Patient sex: F
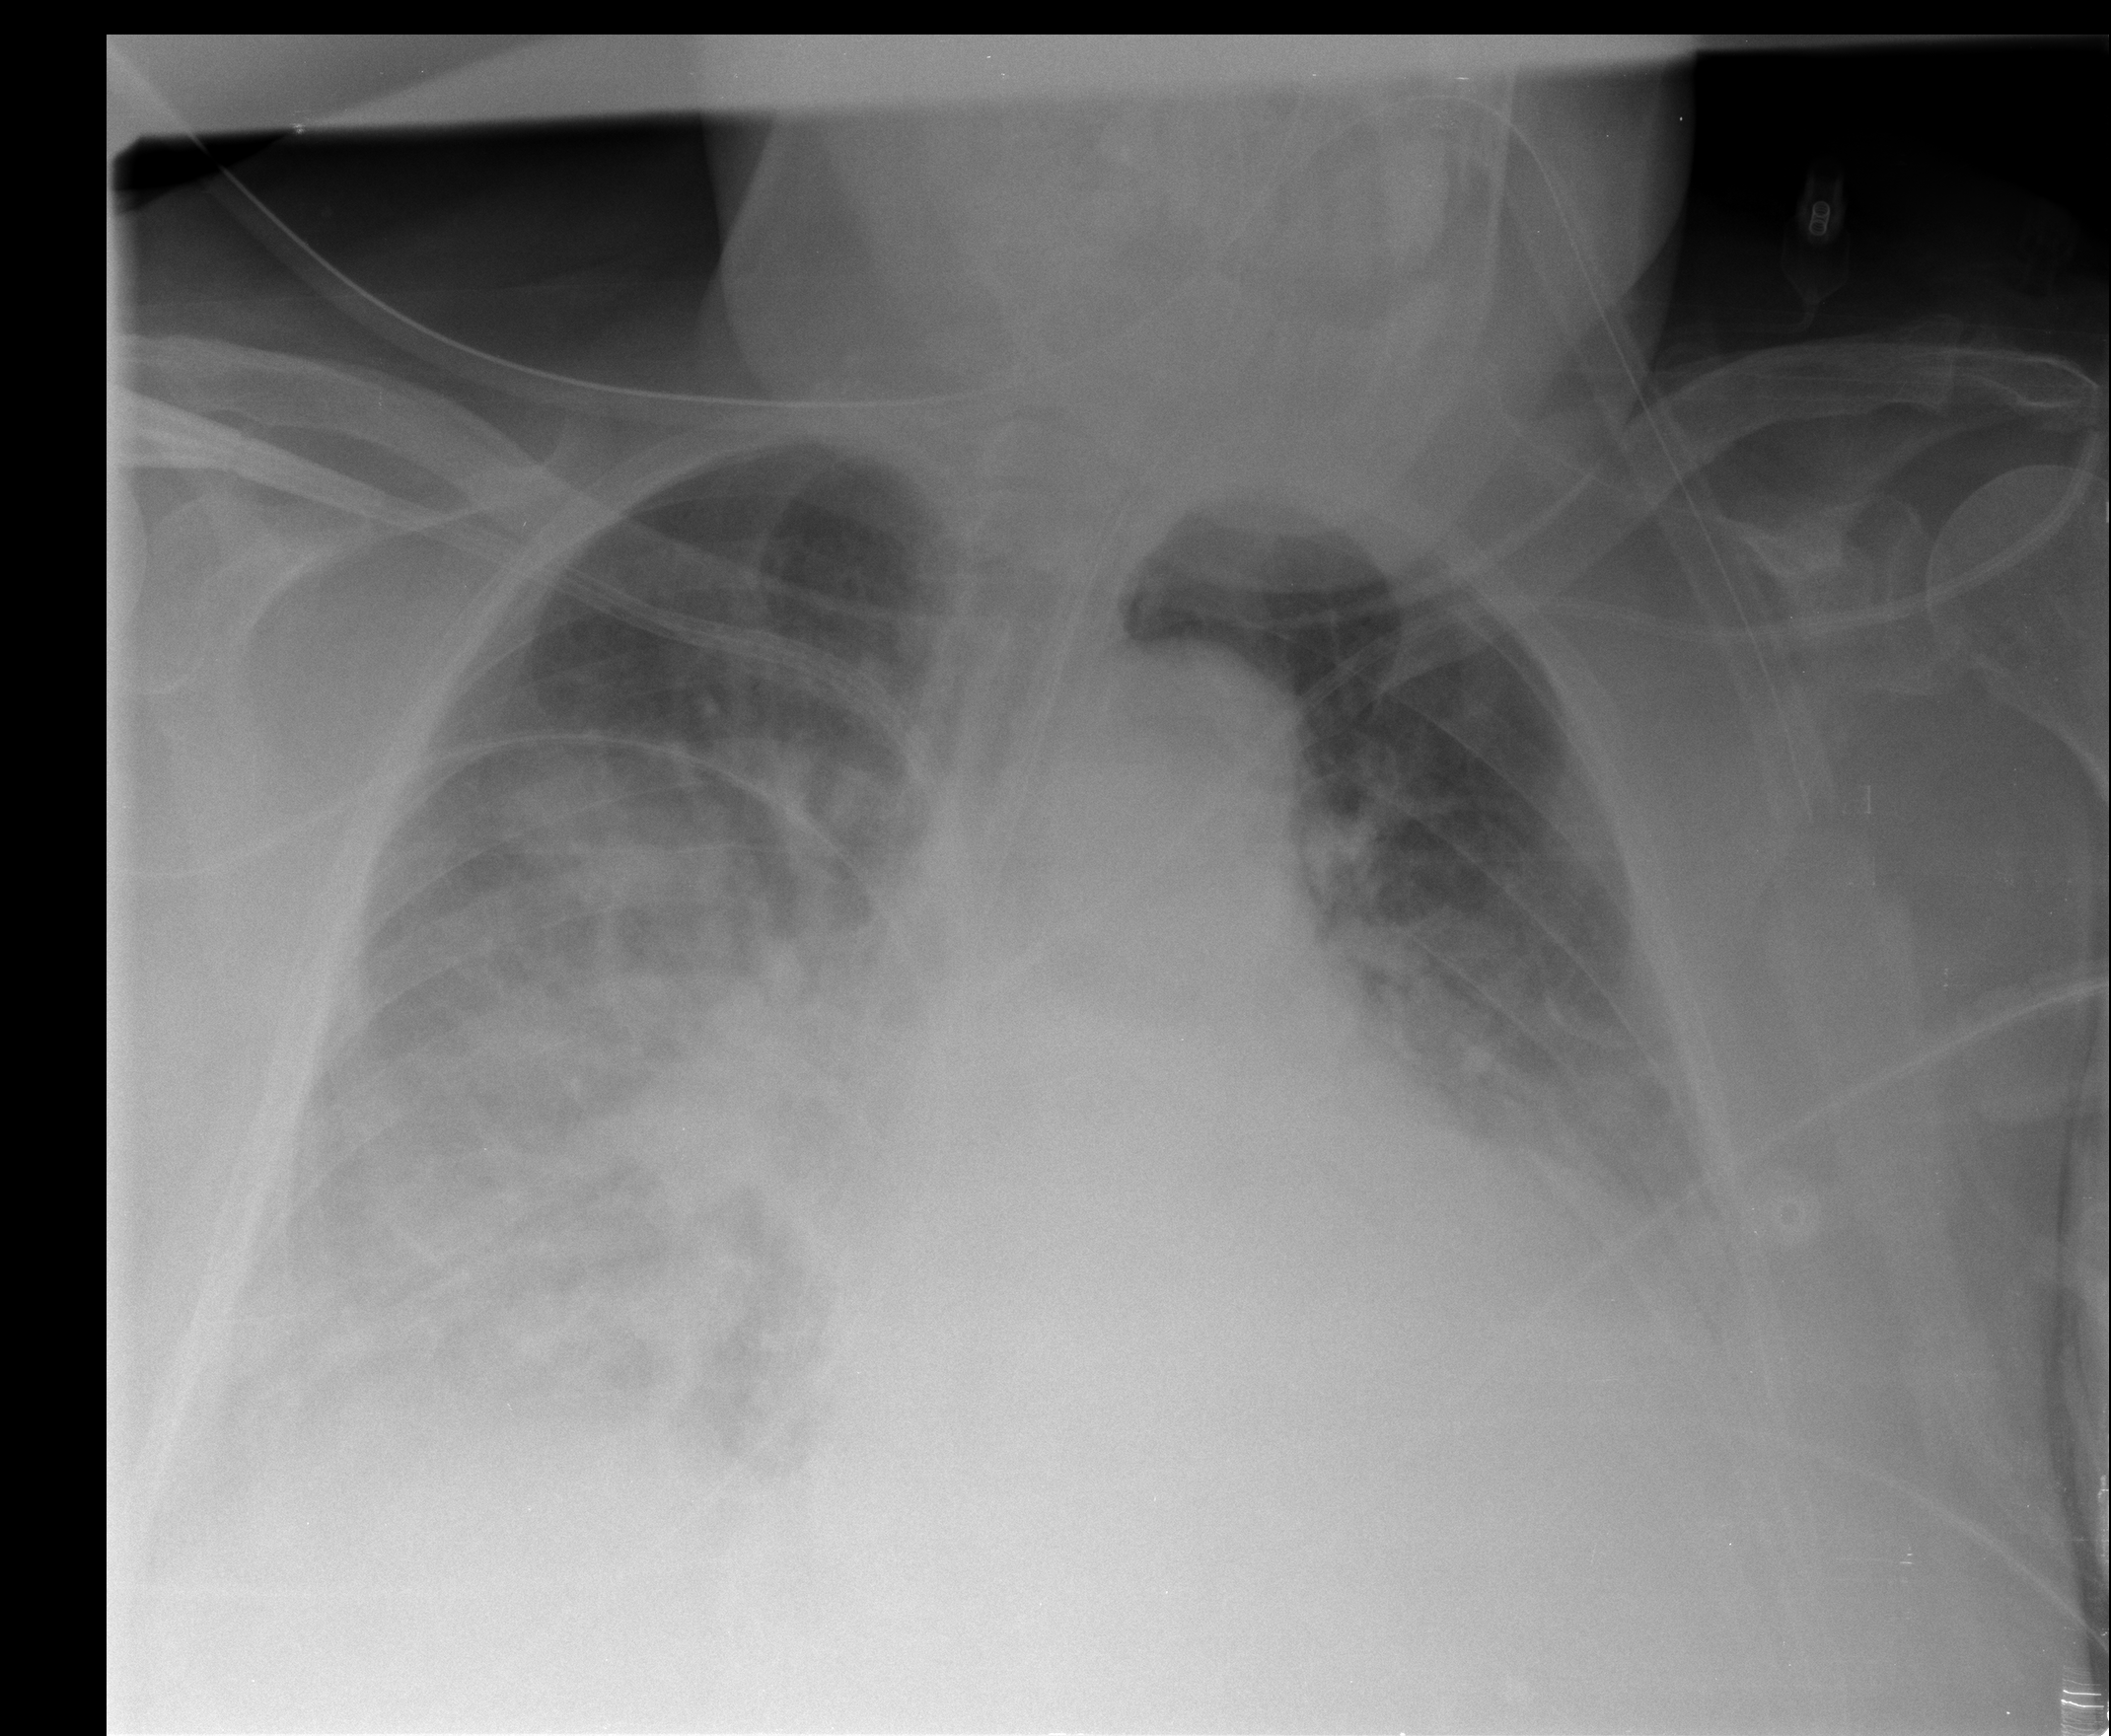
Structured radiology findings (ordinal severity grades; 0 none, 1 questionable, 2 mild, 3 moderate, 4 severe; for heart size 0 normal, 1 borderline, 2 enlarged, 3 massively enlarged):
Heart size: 0
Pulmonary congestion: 0
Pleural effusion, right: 2
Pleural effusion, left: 2
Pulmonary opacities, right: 3
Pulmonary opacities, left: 1
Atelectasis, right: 2
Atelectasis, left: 2